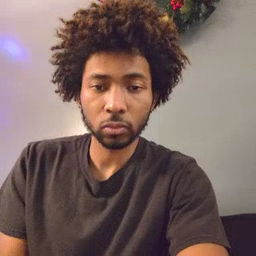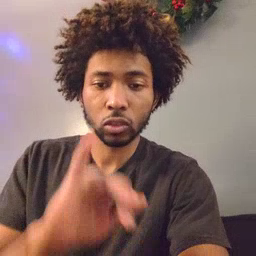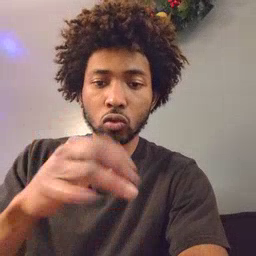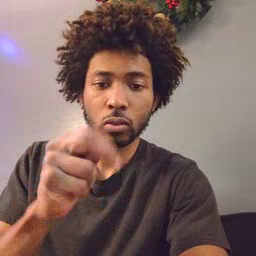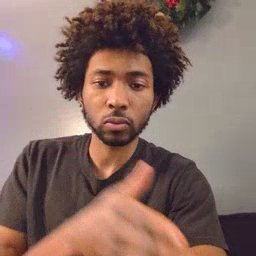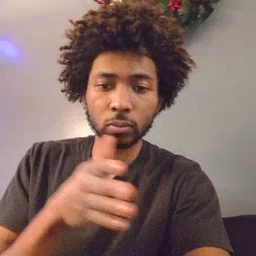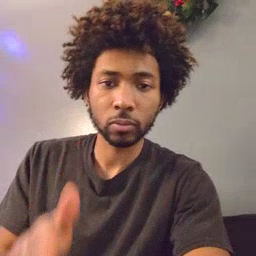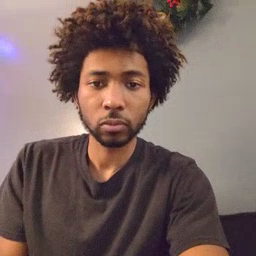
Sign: jeans